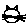
Label: cat